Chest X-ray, PA view. Patient: 28 years old, sex F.
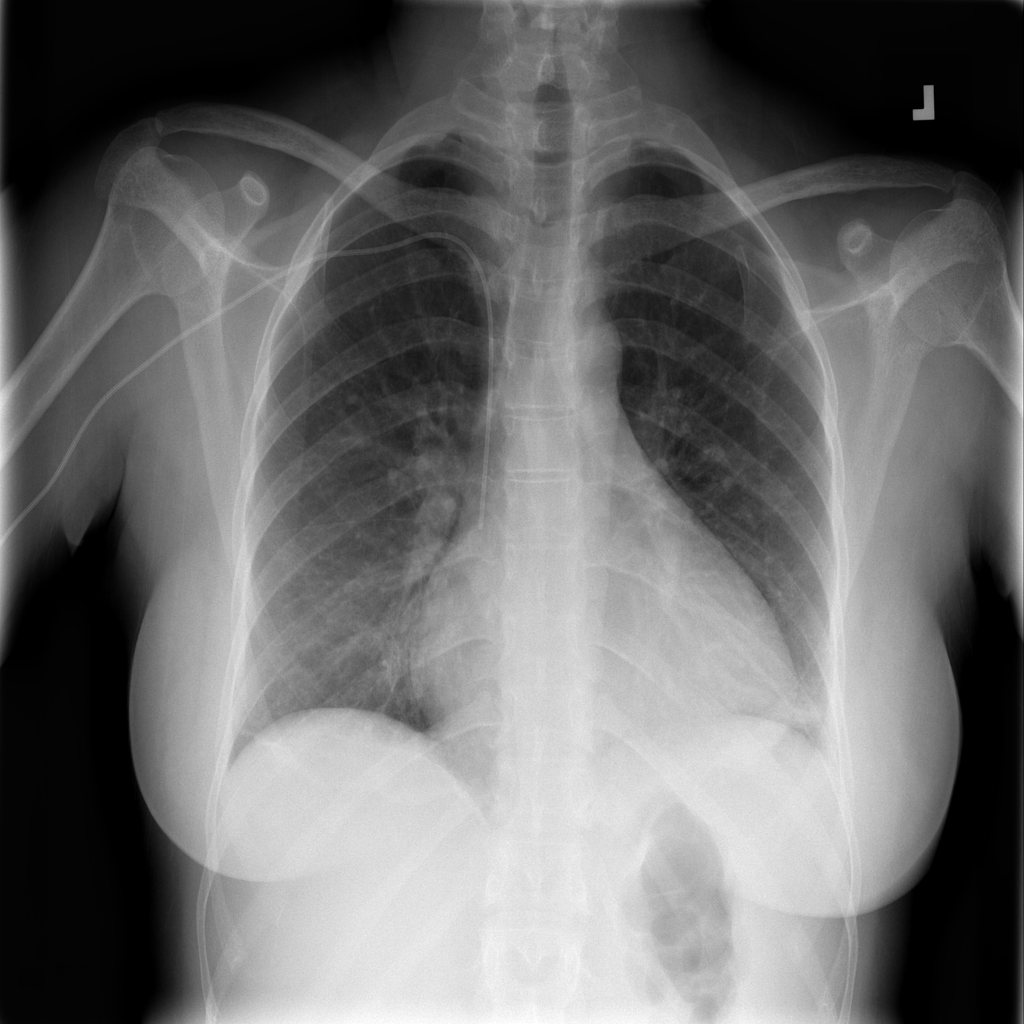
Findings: Atelectasis